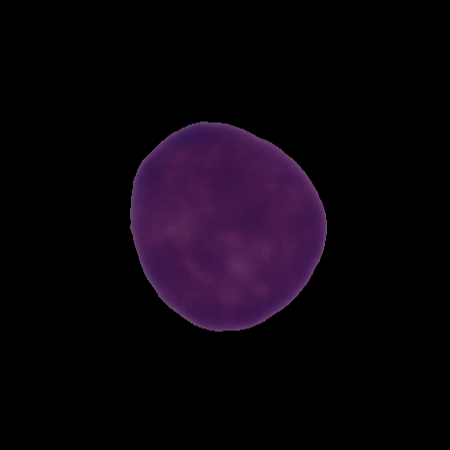
Label: cancer